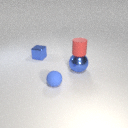
small blue rubber sphere to the right of small blue metal cube